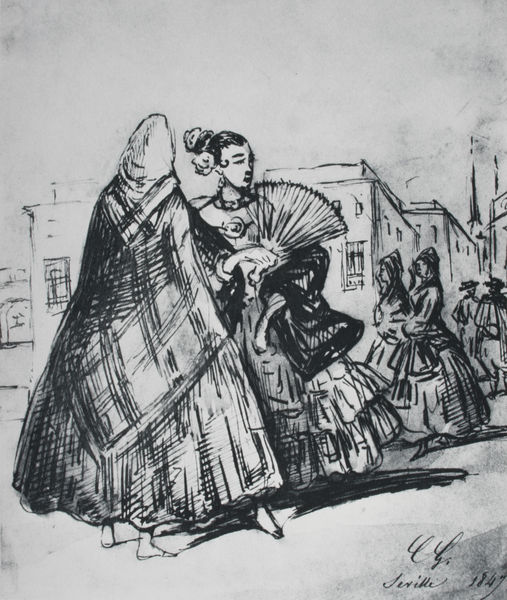
Titel: Une rue à Séville, Eine Straße in Sevilla
Künstler: Constantin Guys
Standort: Rotterdam
Institution: Museum Boijmans Van Beuningen
Schlagwörter: himmel, schatten, umhang, weiß, frauen, menschen, stadt, blume, blumen, damen, elegant, fenster, frisur, frisuren, grau, hut, kariert, kleid, kleider, licht, männer, profil, rücken, schmuck, schwarz, skizze, strasse, zeichnung, gebäude, haus, schal, tuch, fächer, gespräch, karo, rock, tanz, architektur, falten, gesicht, haarschmuck, kleidung, spitze, stehen, ärmel, signatur, häuser, gitter, kirche, sonne, tücher, bühne, tanzen, locke, locken, turm, spanien, dutt, füße, fassade, fassaden, unterhaltung, schuhe, kette, grafik, graphik, linien, platz, kopftuch, streifen, wange, stola, dekolleté, striche, name, karos, barfuss, tusche, eckhaus, fuss, türme, spaziergang, linie, kohle, schraffur, schwarzweiß, strich, tasche, entwurf, kohlezeichnung, tinte, tracht, ohring, fächeln, geschosse, breit, cape, reifrock, strichzeichnung, sevilla, häsuer, ohhring, lid, mexico, spanierin, dütt, fäcer, kein, spnien, linien#, gespr#ch